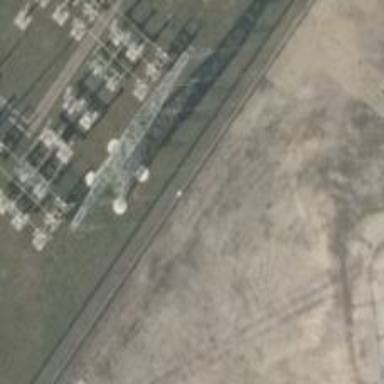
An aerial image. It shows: Lattice structure tower.